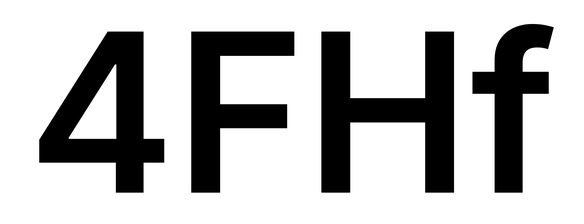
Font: Inter_SemiBold